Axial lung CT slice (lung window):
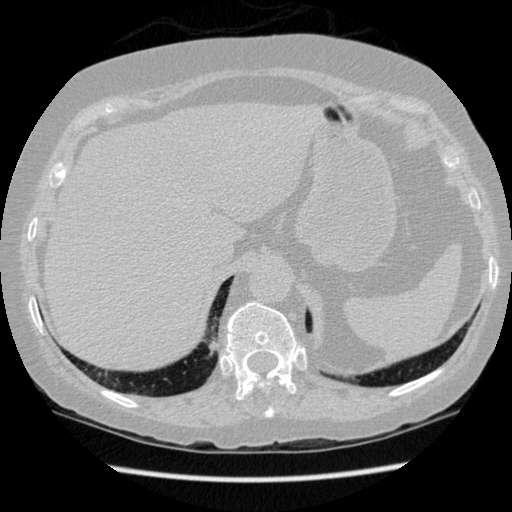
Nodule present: no